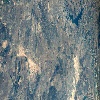
Label: land